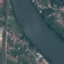
Land use / land cover class: River